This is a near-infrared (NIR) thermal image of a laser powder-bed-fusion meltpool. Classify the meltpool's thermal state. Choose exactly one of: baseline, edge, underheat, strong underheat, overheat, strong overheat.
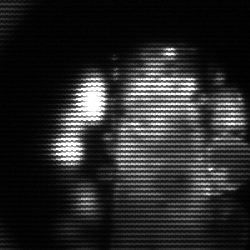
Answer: strong underheat